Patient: sex F, age 66
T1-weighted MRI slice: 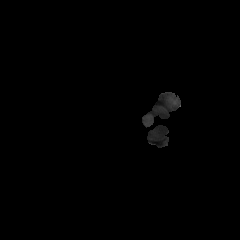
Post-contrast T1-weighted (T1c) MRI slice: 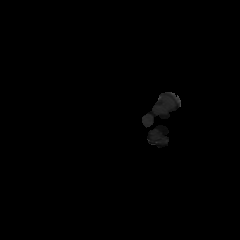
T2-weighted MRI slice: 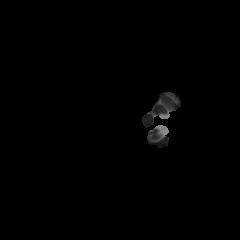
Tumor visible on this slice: no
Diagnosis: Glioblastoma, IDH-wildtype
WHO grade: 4